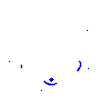
Particle: kaon